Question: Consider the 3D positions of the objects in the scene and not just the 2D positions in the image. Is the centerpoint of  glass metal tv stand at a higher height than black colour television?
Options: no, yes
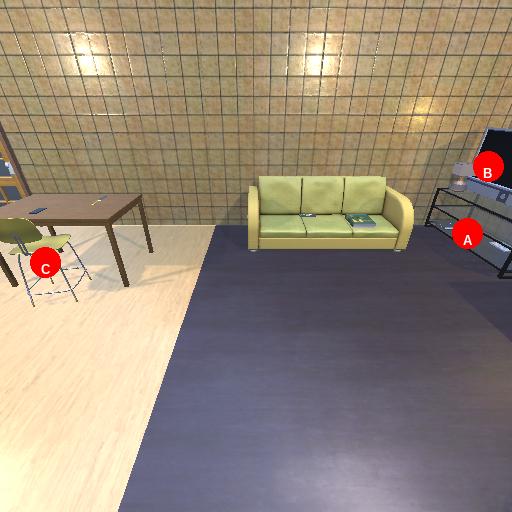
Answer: no